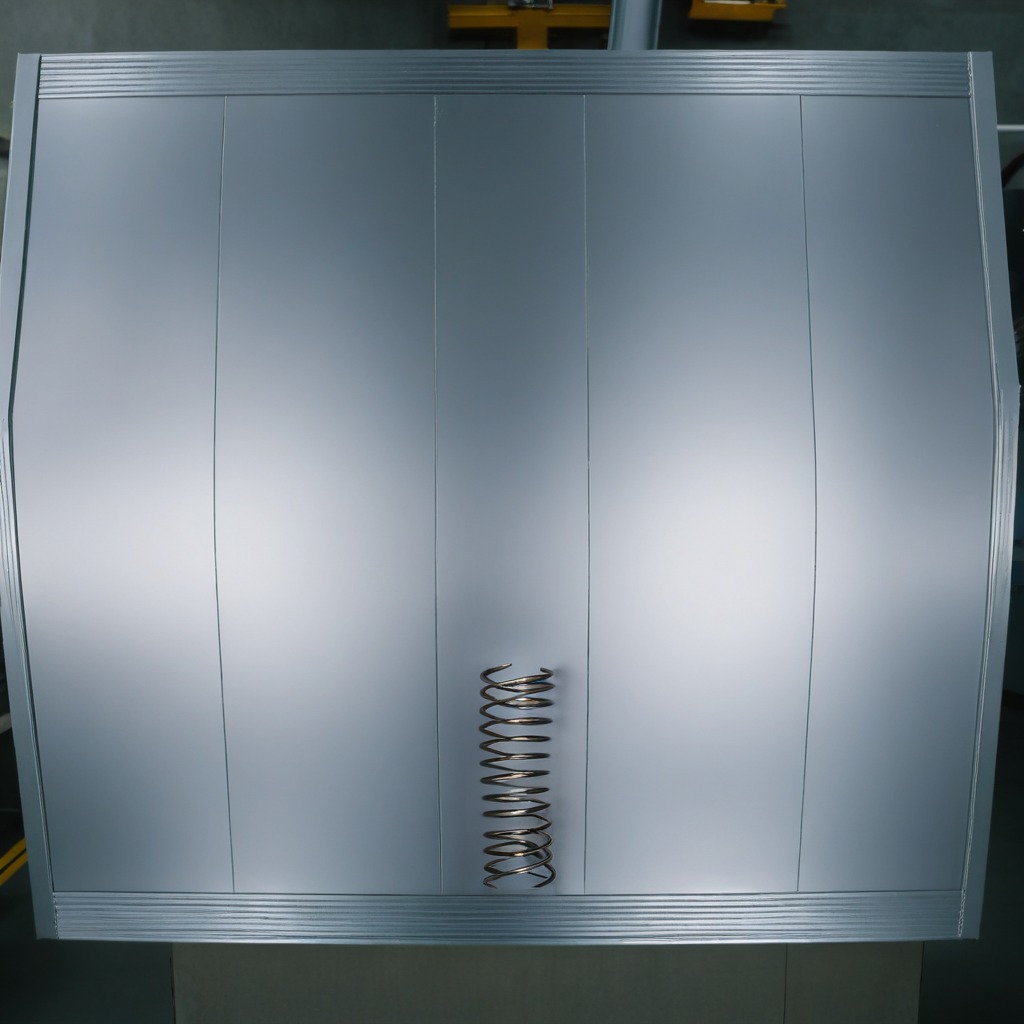
A coiled metal spring is lying on the toolbox surface.